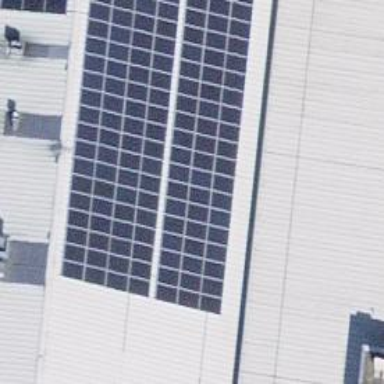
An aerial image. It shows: Solar power generator using photovoltaic panels.